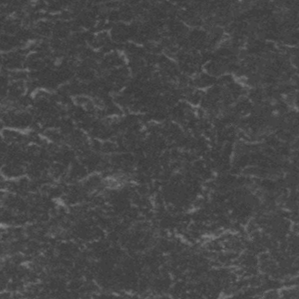
Label: frost